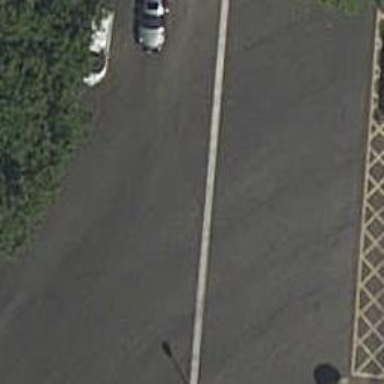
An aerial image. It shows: Road with traffic signals.